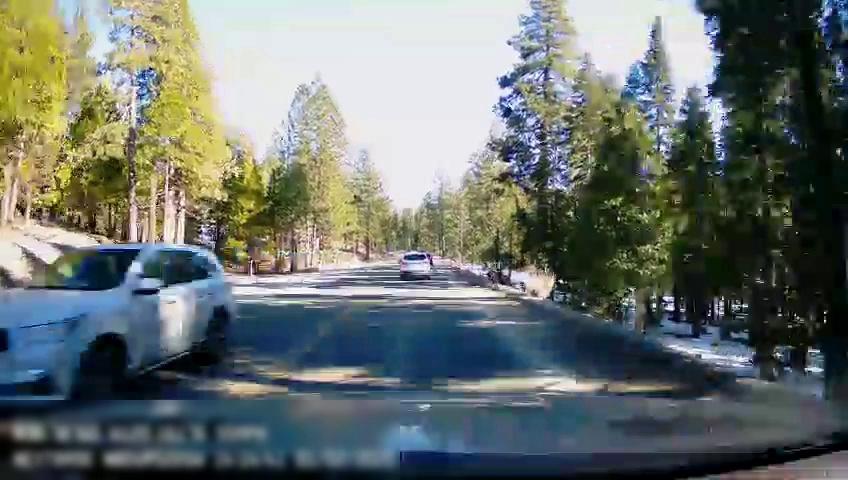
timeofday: Day
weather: Sunny
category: Drivable Space
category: Vehicles | SUV
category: Vehicles | SUV